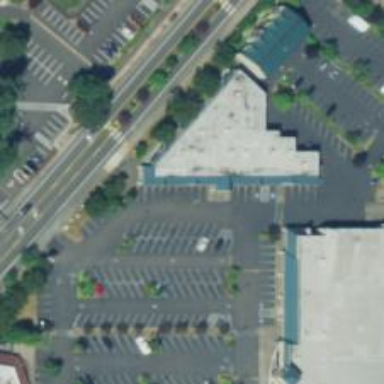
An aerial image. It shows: Parking space.